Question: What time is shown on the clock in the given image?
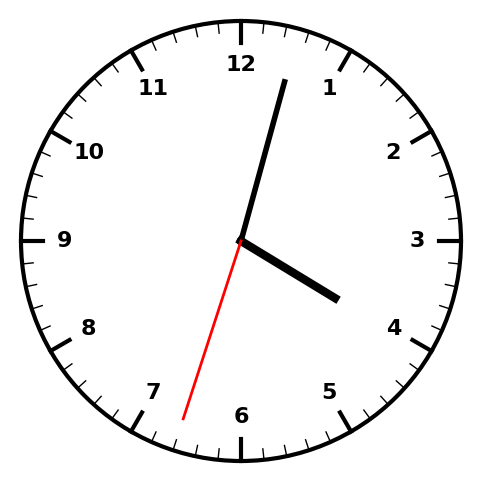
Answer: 04:02:33